五年级 · 立体几何学
（2021 春・昌黎县期中）计算下面长方体、正方体的表面积和体积。

(1)

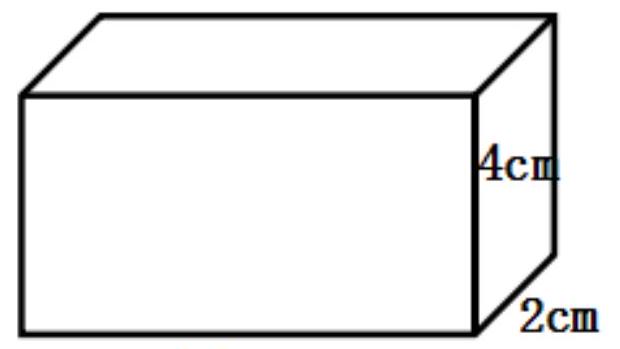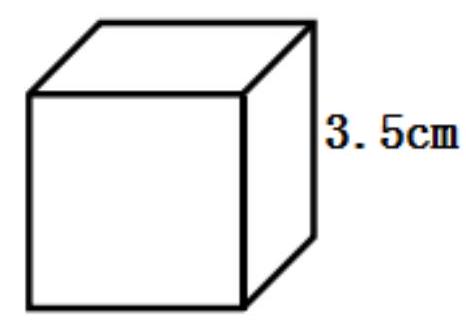
答案: 解  $(1)(6.5 \times 2+6.5 \times 4+2 \times 4) \times 2$

$=(13+26+8) \times 2$

$=47 \times 2$

$=94$ (平方厘米)

$6.5 \times 2 \times 4$

$=13 \times 4$

$=52$ （立方厘米）

答：这个长方体的表面积是 94 平方厘米，体积是 52 立方厘米。

(2) $3.5 \times 3.5 \times 6$

$=12.25 \times 6$

$=73.5$ (平方厘米)

$3.5 \times 3.5 \times 3.5$

$=12.25 \times 3.5$

$=42.875$ （立方厘米）

答: 这个正方体的表面积是 73.5 平方厘米，体积是 42.875 立方厘米。